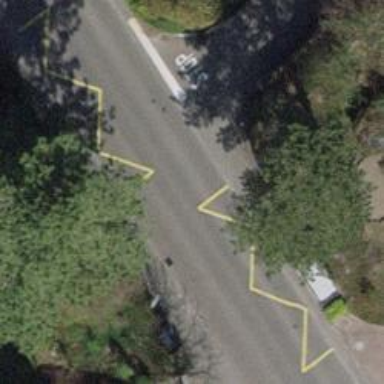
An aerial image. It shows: Bus stop with designated stop position for public transport.